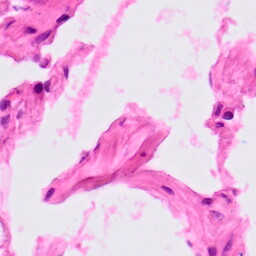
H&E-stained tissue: Lung